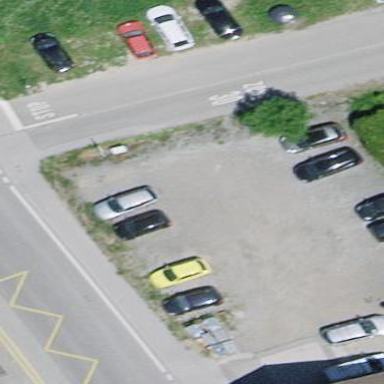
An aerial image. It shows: Parking area.